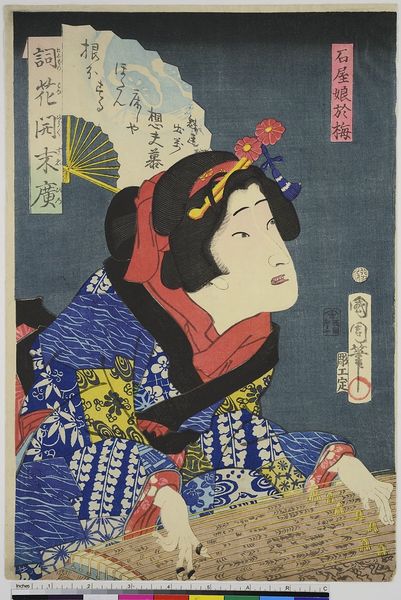
Titel: Ishiya musume O-ume, aus der Serie: Blumengedichte auf geöffnetem Fächer
Künstler: Toyohara Kunichika
Standort: Hamburg
Institution: Museum für Kunst und Gewerbe Hamburg
Schlagwörter: holzschnitt, musizieren, druckgraphik, druckgrafik, zeit, farbholzschnitt, edo, saiteninstrumente, reproduktionen, koto, druckerzeugnisse, fächer, ukiyo